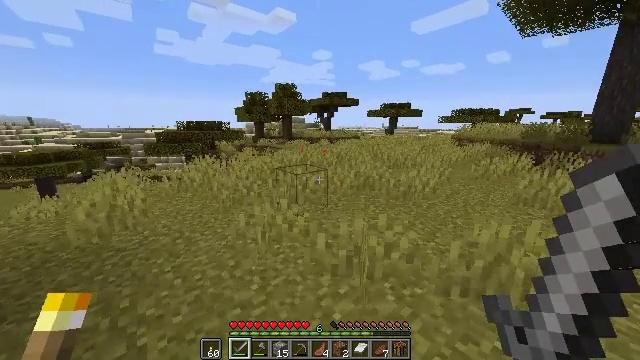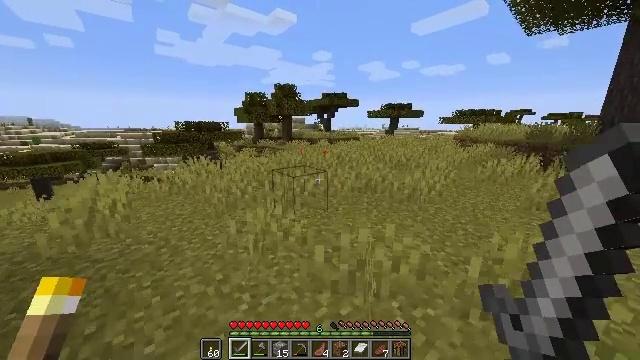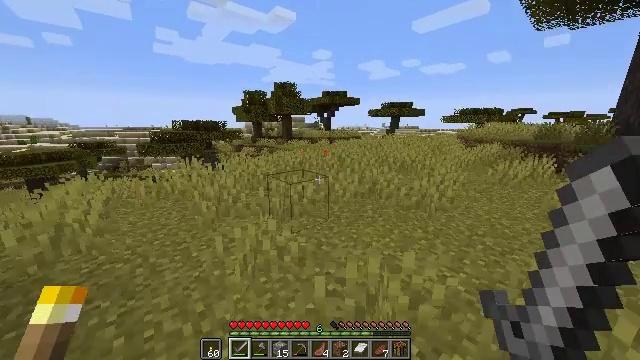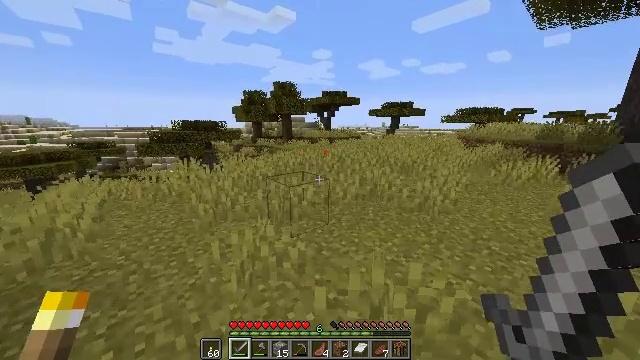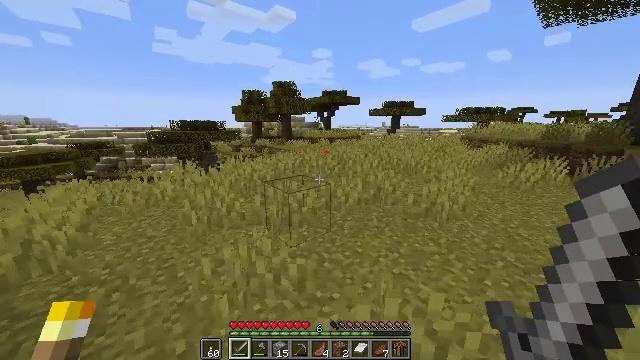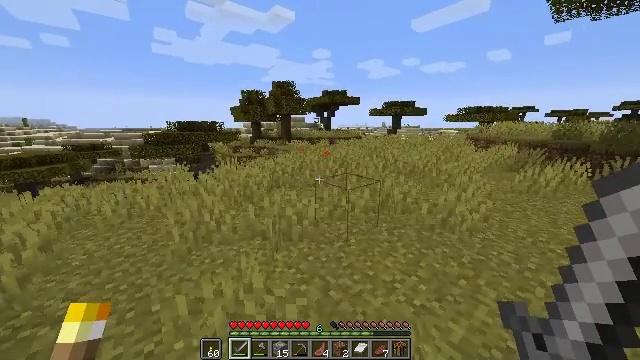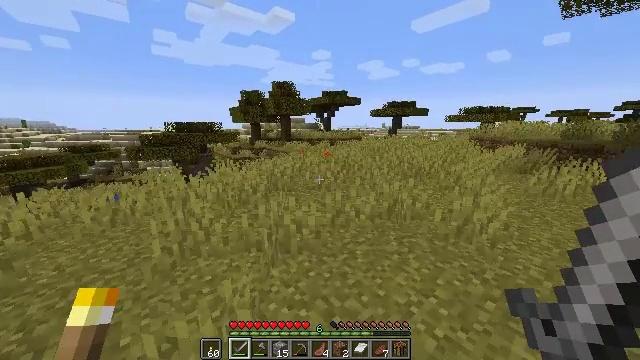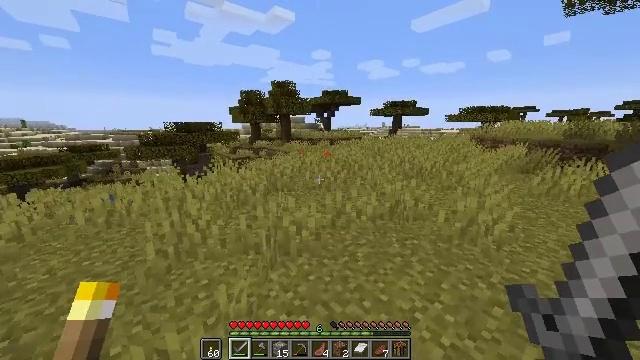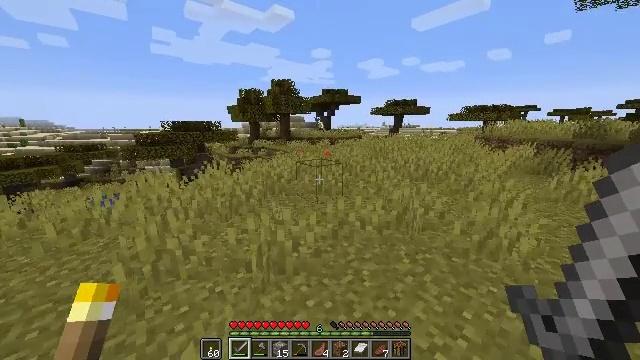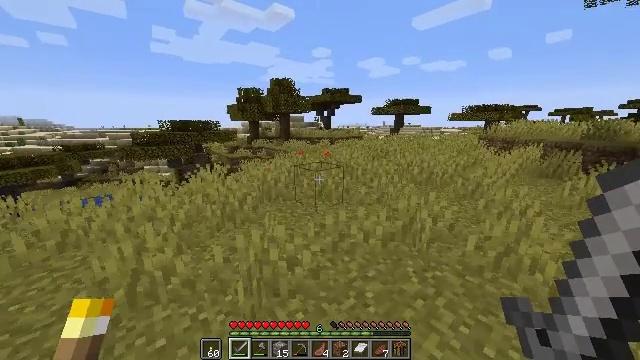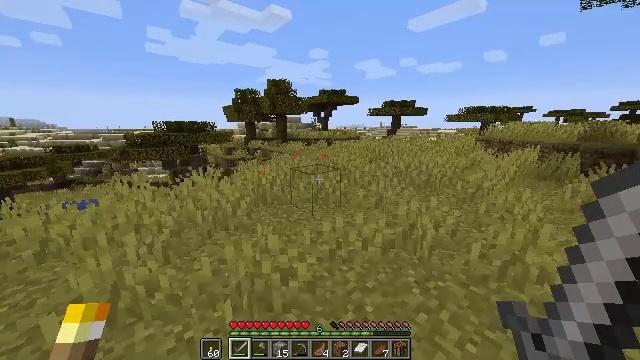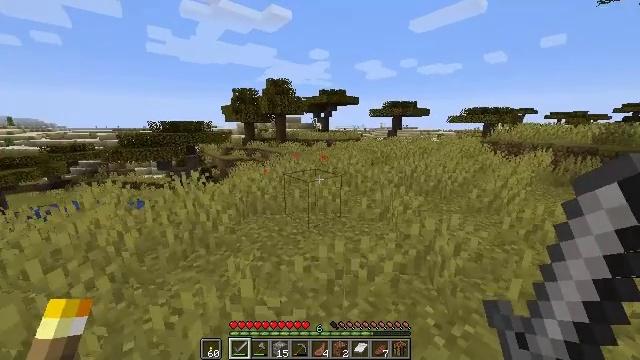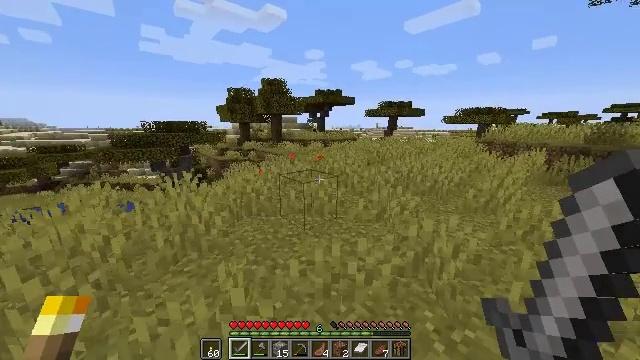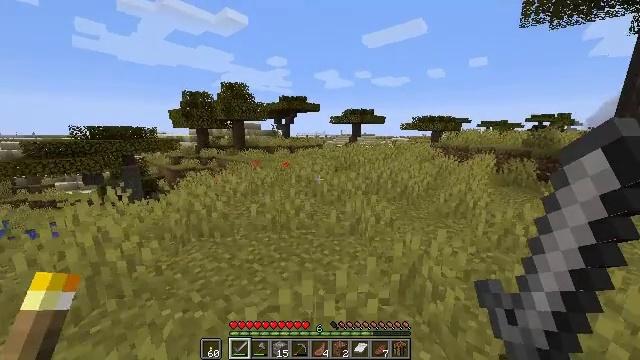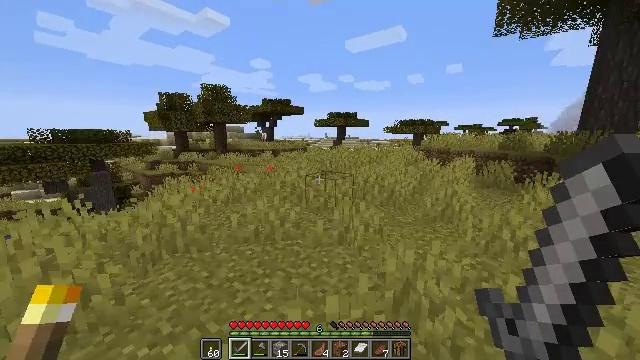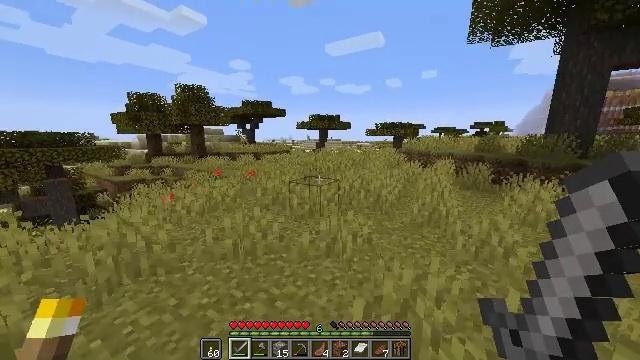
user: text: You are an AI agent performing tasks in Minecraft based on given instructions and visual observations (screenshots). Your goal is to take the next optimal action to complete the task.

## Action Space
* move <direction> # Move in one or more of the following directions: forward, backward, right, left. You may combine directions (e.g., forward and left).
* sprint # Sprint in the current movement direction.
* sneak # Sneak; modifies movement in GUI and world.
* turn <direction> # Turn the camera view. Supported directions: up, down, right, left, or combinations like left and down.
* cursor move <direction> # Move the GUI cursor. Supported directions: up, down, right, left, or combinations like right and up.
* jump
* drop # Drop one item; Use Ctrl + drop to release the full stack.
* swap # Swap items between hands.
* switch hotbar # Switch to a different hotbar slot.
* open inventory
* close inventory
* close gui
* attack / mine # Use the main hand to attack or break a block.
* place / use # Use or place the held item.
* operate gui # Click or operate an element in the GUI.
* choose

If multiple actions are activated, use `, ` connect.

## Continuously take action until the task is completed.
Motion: motion action
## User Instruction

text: Harvest sugar cane from the plant.
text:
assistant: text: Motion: move forward, sprint
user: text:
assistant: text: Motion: move forward, sprint
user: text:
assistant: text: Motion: move forward, sprint
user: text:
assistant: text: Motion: move forward, sprint
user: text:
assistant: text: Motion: move forward, sprint
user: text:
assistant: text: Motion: move forward, sprint
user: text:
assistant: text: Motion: move forward, sprint
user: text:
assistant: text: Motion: move forward, sprint
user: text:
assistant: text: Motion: move forward, sprint
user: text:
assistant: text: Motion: move forward, sprint
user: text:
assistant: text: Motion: move forward, sprint
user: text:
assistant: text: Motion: move forward, sprint, turn right
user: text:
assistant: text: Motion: move forward, sprint, turn right and up
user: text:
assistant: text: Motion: move forward, sprint, turn right
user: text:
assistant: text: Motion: move forward, sprint, turn right
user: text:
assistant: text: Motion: move forward, sprint, turn right
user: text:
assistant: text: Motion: move forward, sprint
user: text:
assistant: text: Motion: move forward, sprint, turn right
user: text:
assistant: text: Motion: move forward, sprint, turn right
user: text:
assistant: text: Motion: move forward, sprint
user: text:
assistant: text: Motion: move forward, sprint
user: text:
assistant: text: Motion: move forward, sprint
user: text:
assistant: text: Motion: move forward, sprint
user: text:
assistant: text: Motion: move forward, sprint
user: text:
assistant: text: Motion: move forward, sprint
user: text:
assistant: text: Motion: move forward, sprint
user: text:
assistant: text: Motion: move forward, sprint, turn right
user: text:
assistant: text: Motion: move forward, sprint
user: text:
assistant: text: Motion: move forward, sprint
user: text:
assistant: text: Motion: move forward, sprint